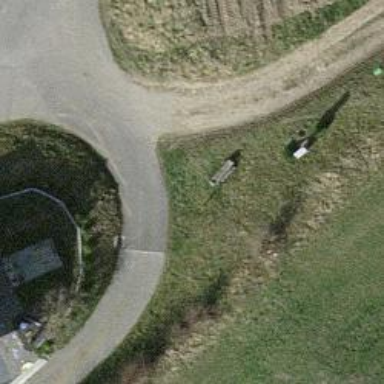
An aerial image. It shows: Brown bench in the vicinity.